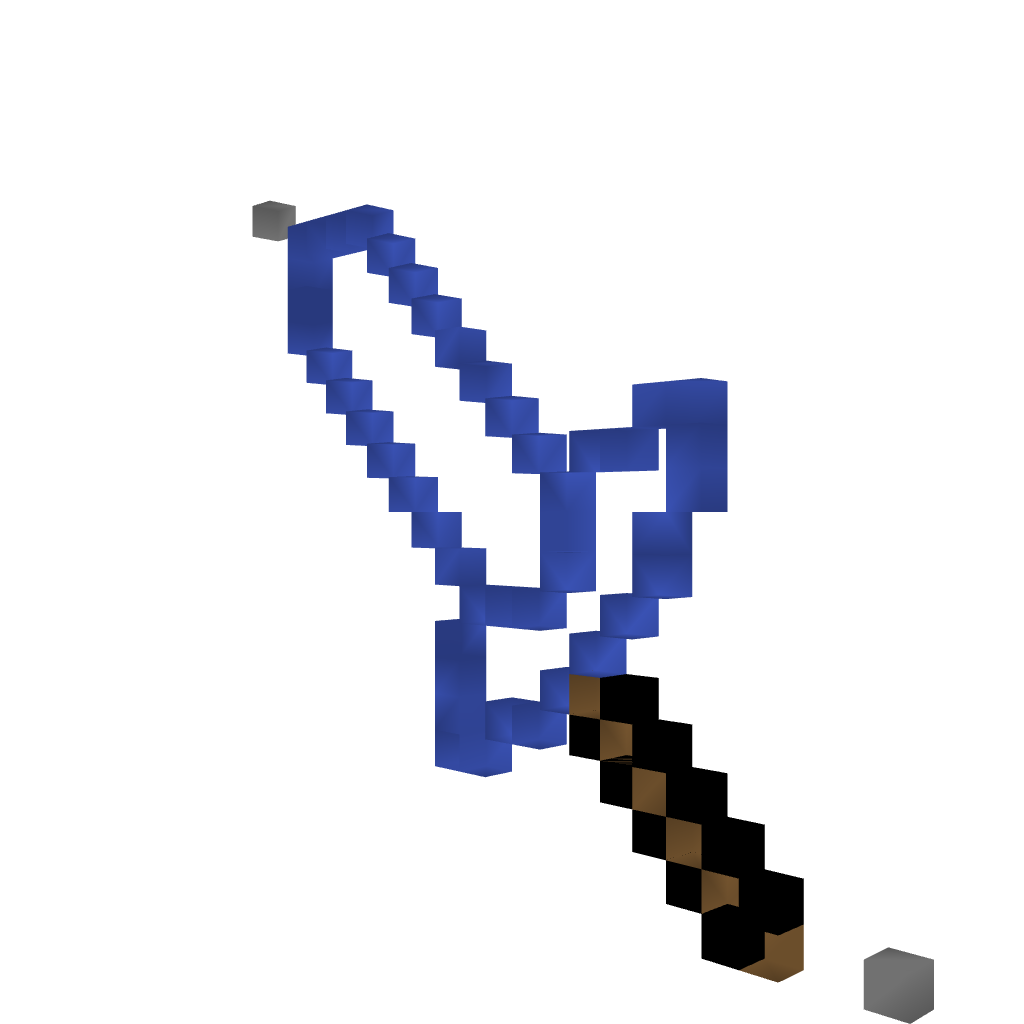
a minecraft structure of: Dark Sword - By Cybersneeze good quality